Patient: sex F, age 33
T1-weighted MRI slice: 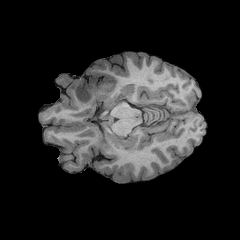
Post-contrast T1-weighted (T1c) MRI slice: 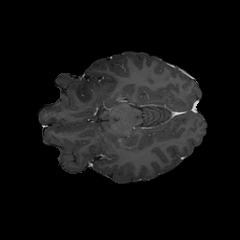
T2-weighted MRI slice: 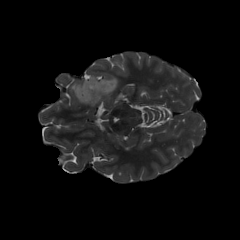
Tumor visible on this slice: yes
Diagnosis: Astrocytoma, IDH-mutant
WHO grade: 2